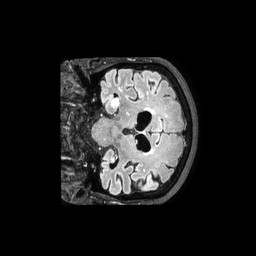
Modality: FLAIR
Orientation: coronal
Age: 75
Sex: female
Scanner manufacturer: philips
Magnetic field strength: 3 T
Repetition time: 4.8 s
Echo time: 0.34 s